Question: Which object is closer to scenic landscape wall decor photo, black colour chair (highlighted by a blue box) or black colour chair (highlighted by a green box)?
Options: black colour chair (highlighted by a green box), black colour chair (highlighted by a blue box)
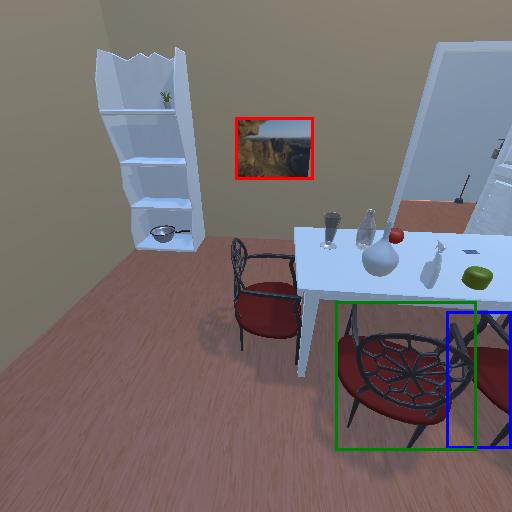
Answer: black colour chair (highlighted by a green box)